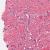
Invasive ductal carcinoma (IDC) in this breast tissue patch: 1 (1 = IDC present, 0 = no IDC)